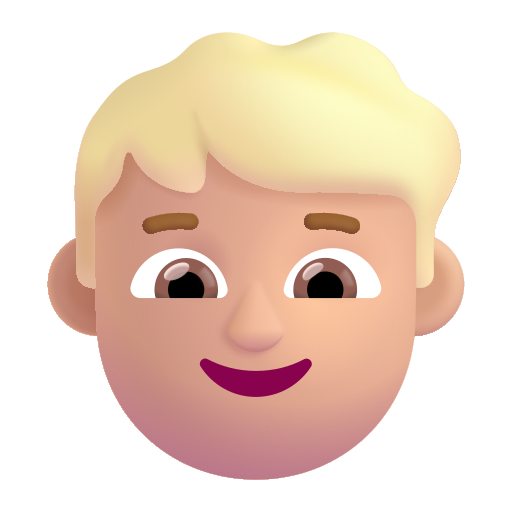
boy color  light